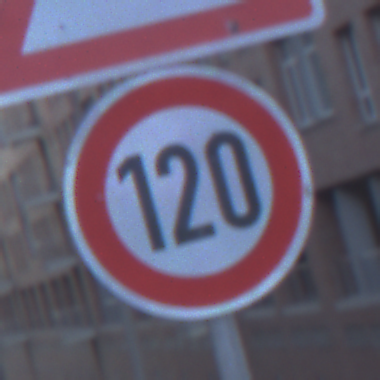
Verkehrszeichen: Geschwindigkeit120
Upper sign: WildwechselRechts
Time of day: SunriseSunset
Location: Outdoor (Urban)
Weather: Clear
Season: NotSpecified
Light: Natural